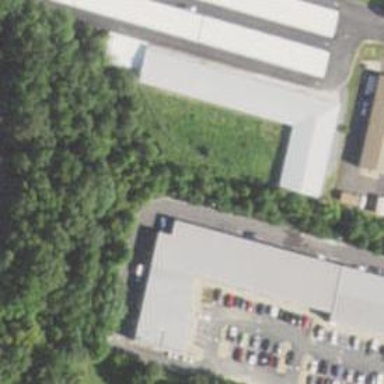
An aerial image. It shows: Building used for storage rental.